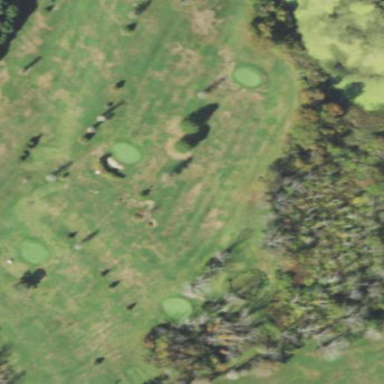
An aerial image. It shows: Rough grassy area used for golf.